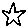
Label: star